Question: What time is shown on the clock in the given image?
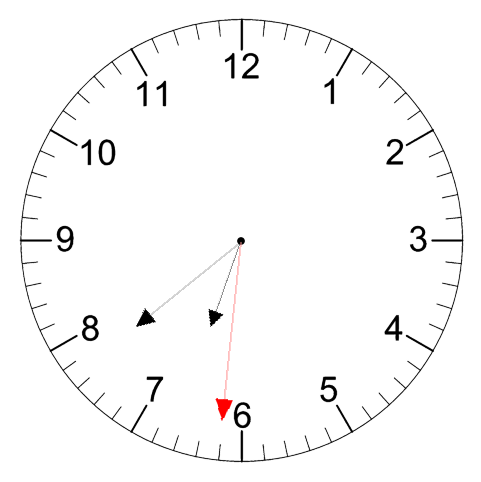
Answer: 06:38:31